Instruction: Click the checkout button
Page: cart
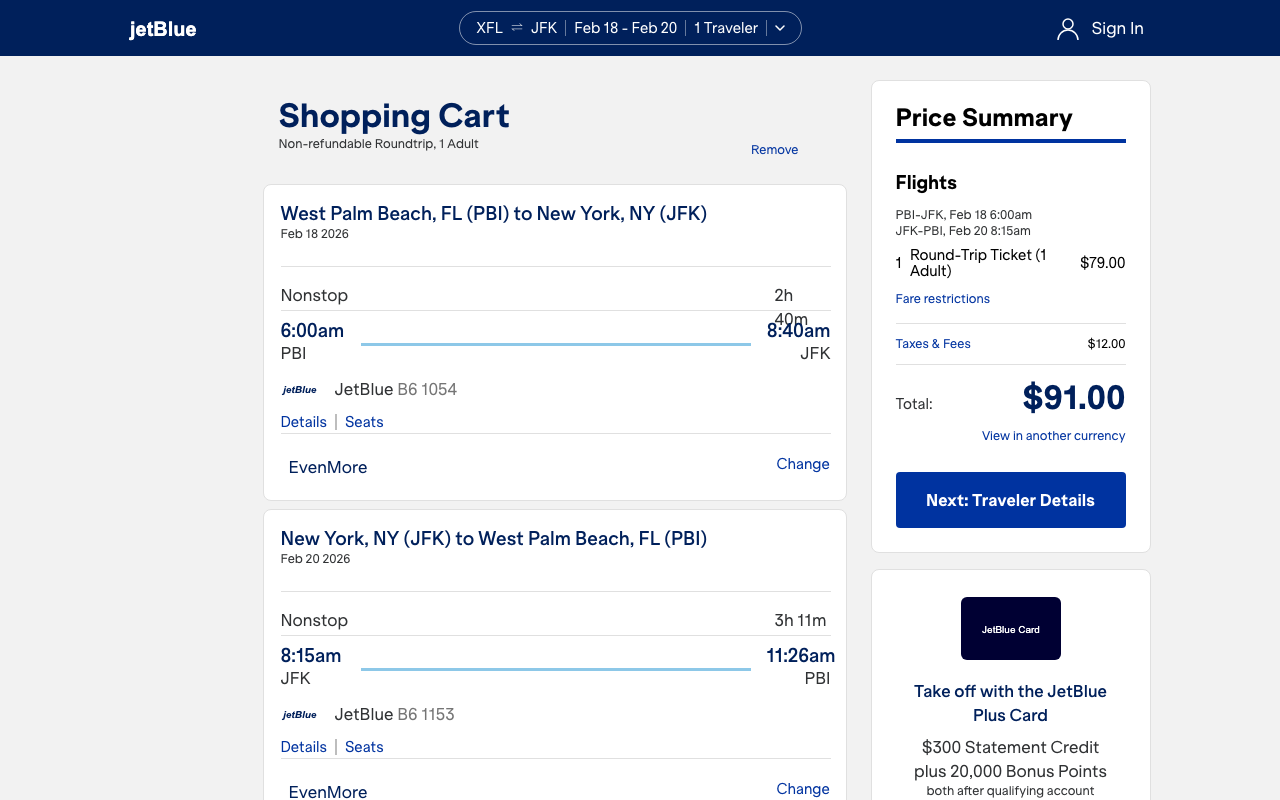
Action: click